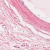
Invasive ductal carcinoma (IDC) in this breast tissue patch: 0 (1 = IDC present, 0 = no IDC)